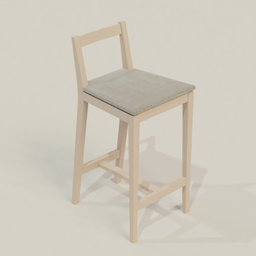
Label: furniture